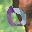
Label: 0